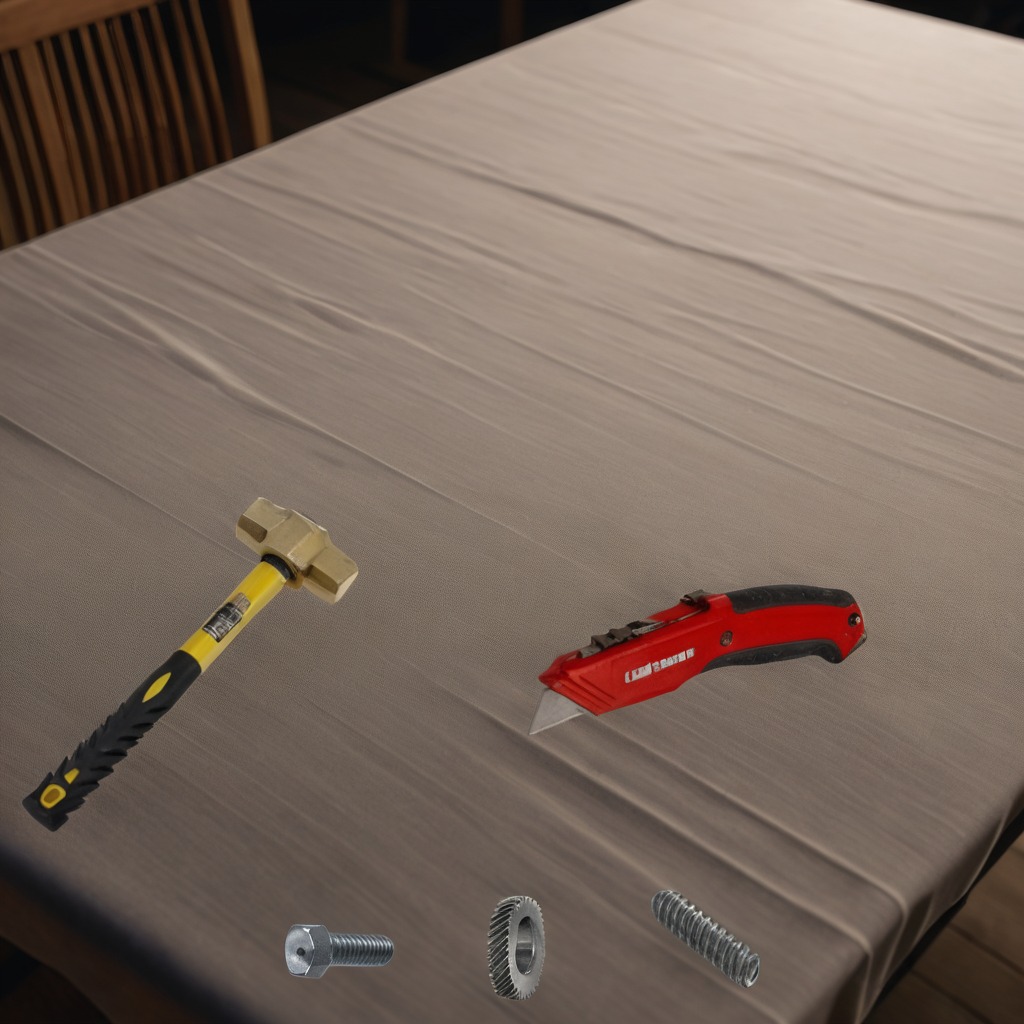
A steel gear with teeth, a utility knife, a metal machine screw, a hammer, and a coiled metal spring are lying on a wooden table.